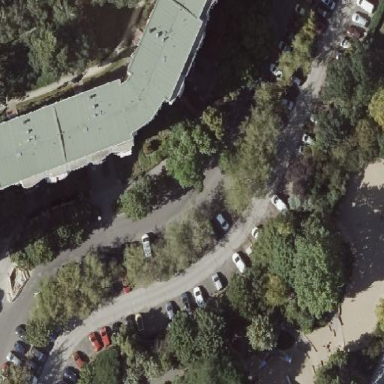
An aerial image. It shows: Street-side parking lot with asphalt surface.